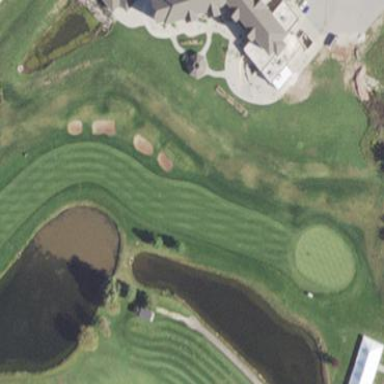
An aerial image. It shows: Golf fairway surrounded by grass.